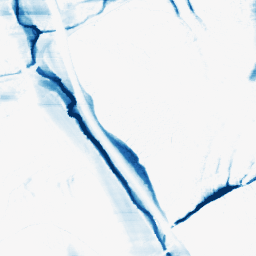
Category: morphological
Decomposition family: morphological_ellipse
Decomposition parameters: operation: closing
width: 5
height: 50
Upsampling method: quintic
Upsampling parameters: scale: 8
Upsampling scale: 8